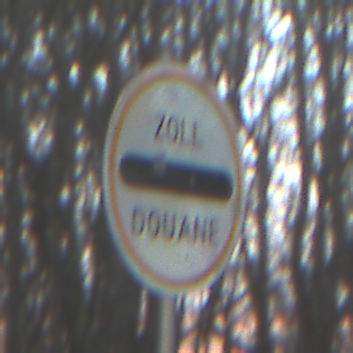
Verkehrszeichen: Zollstelle
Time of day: SunriseSunset
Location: Outdoor (Nature)
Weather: Clear
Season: Winter
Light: Natural